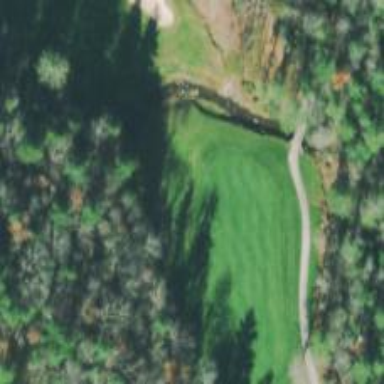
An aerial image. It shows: Golf hole.